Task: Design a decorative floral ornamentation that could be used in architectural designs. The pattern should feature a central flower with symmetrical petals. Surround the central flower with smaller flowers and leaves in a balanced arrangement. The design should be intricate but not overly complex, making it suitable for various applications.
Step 1800:
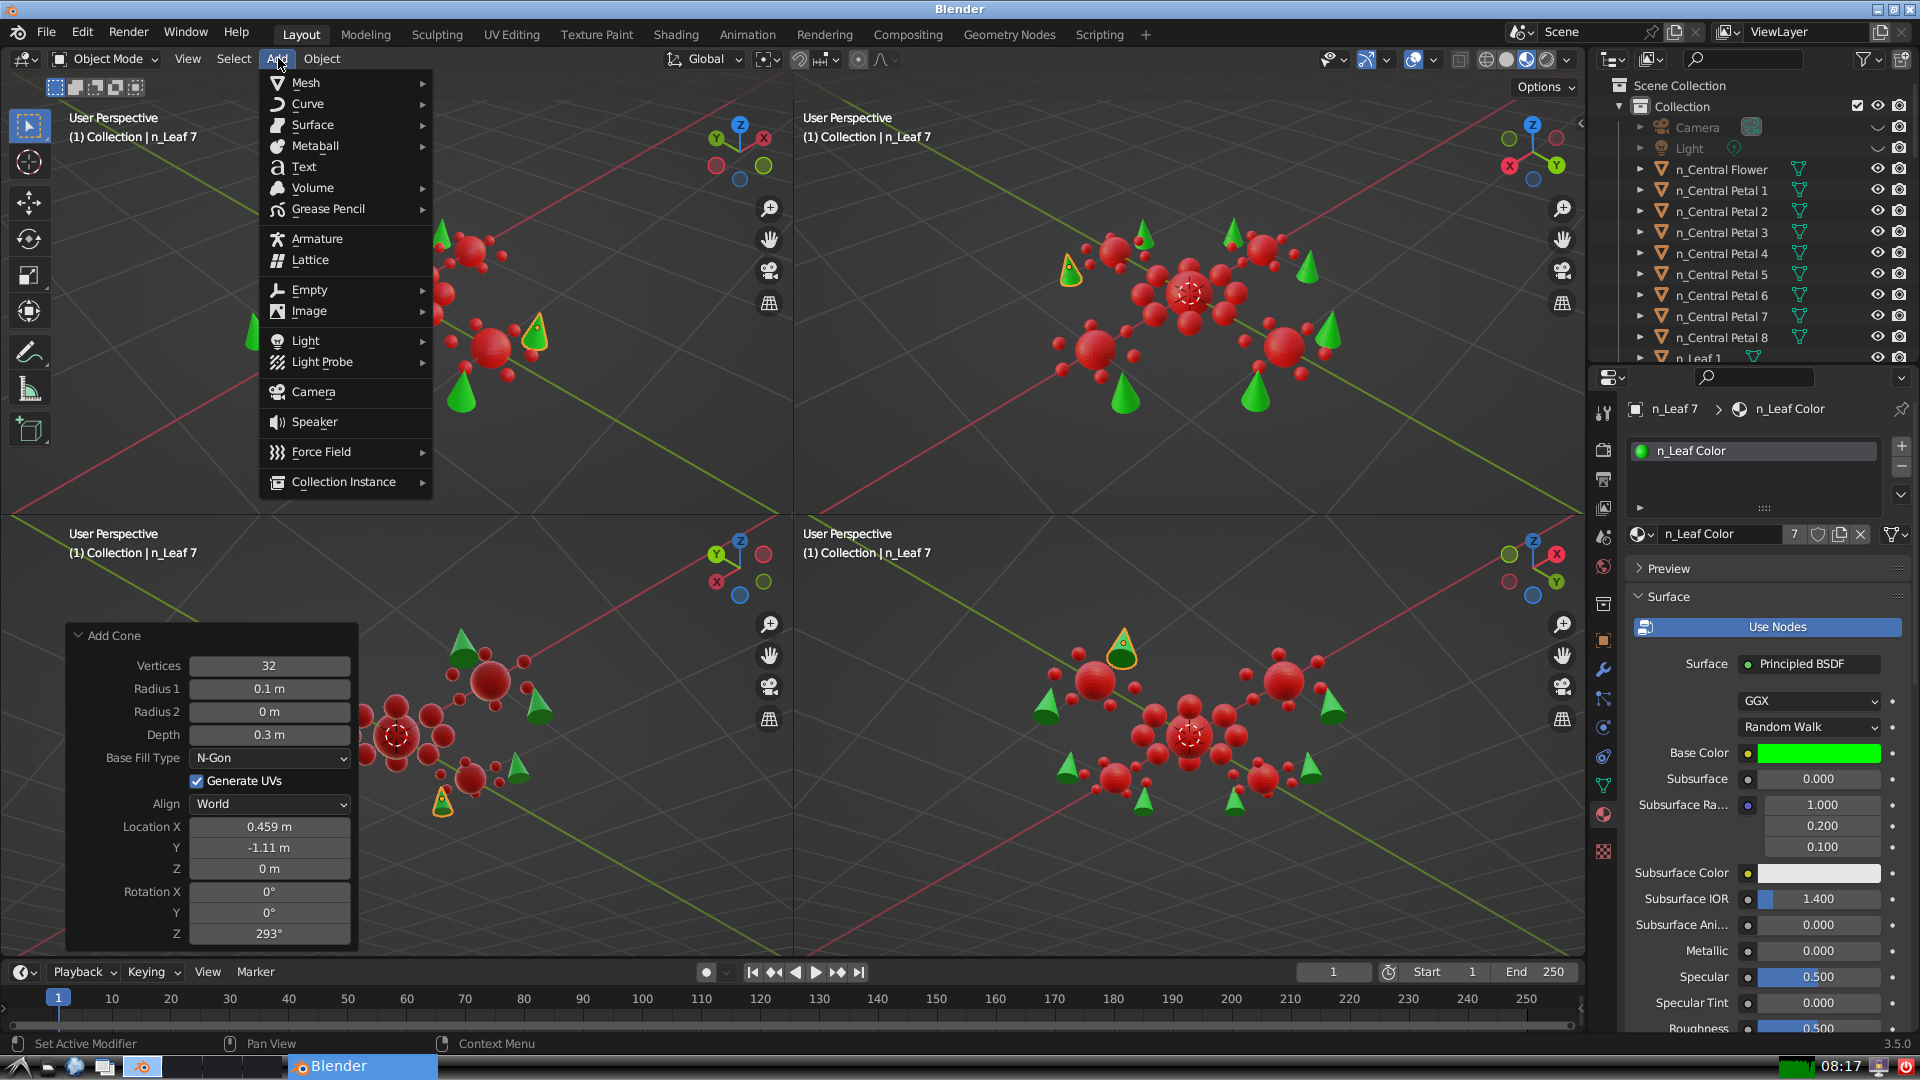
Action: {"mouse_move": [304, 82]}